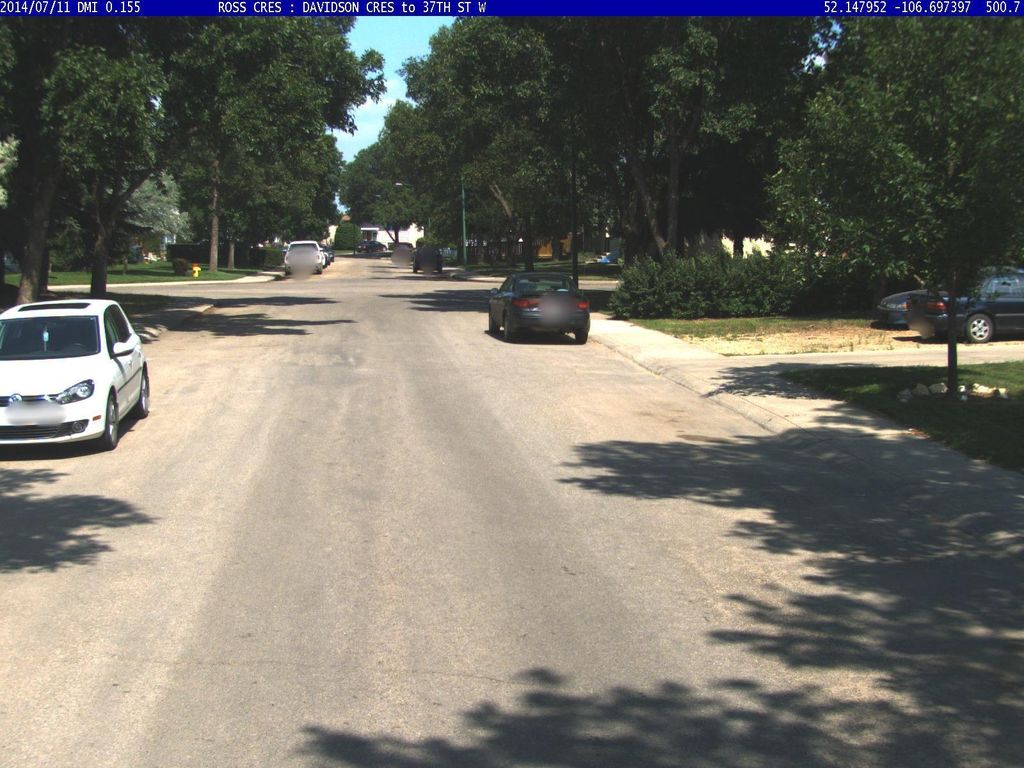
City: saskatoon